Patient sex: M
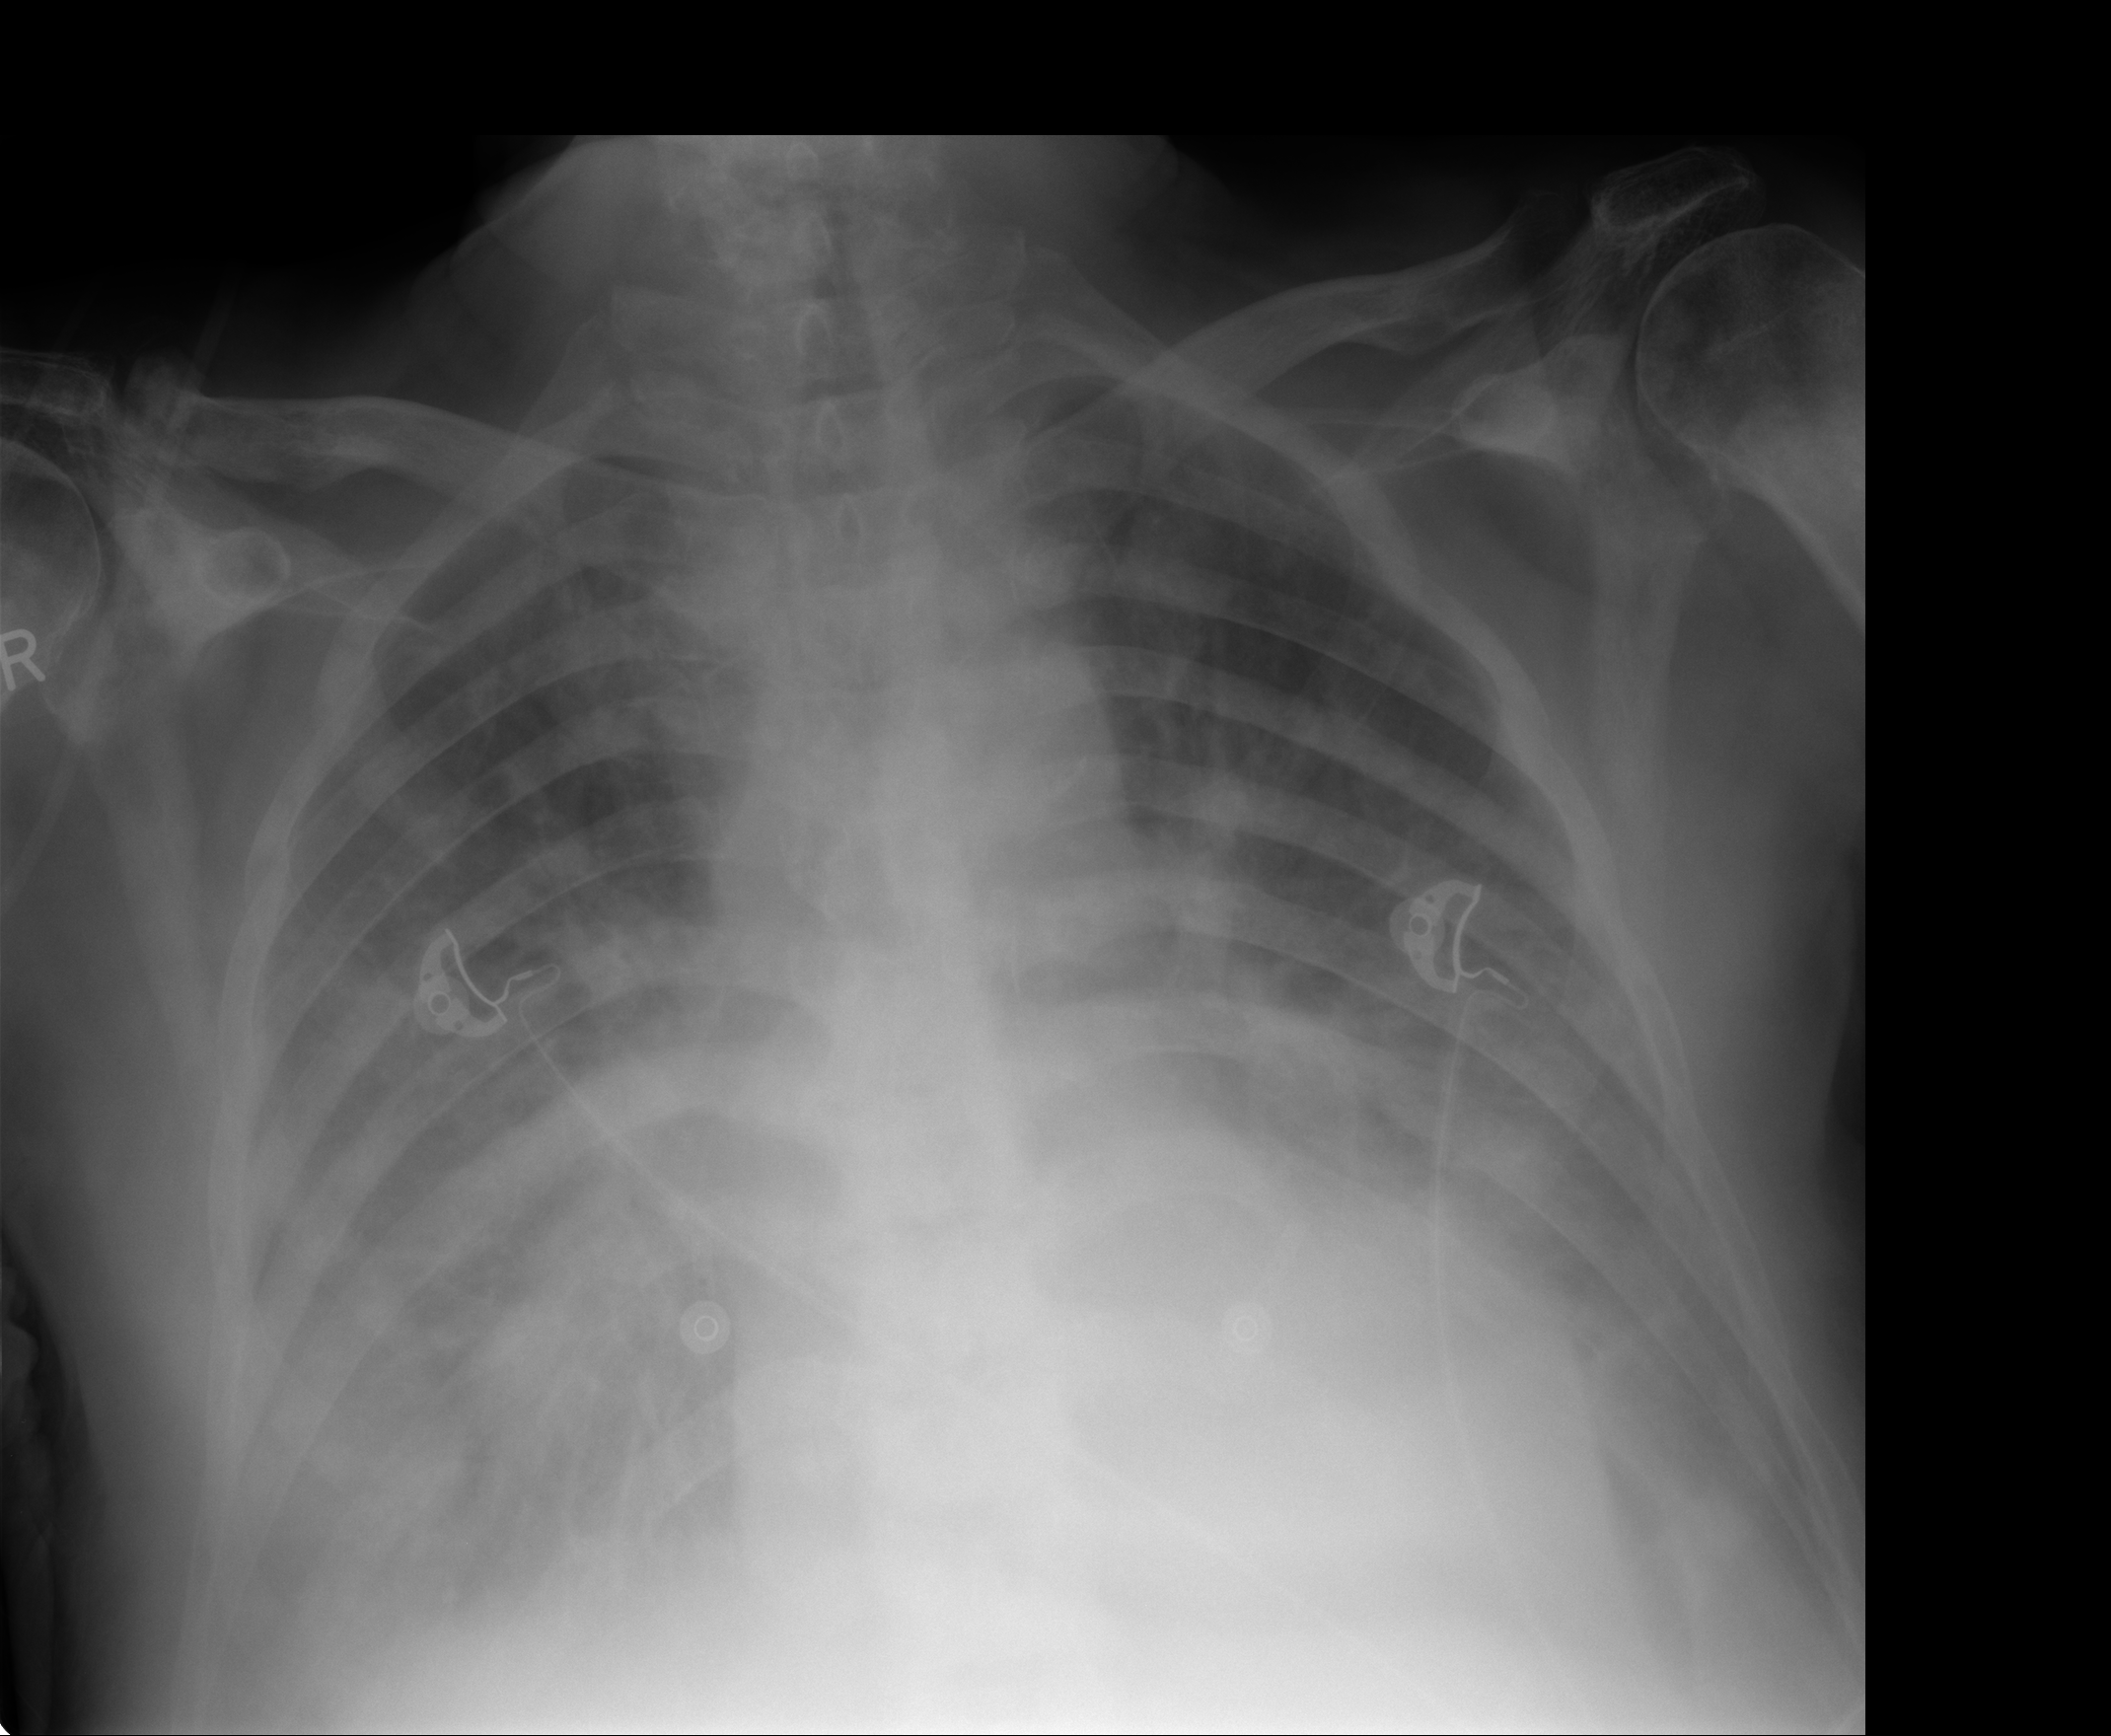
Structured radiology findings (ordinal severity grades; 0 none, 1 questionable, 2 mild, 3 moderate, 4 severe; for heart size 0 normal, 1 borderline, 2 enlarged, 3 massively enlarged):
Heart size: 2
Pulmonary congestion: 2
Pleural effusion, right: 2
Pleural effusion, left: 2
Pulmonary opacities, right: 3
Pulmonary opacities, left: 3
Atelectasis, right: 2
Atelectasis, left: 2